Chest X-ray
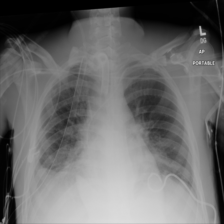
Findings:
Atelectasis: negative
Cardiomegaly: negative
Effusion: negative
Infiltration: negative
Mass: negative
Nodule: negative
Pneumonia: negative
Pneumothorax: negative
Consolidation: negative
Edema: positive
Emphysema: negative
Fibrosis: negative
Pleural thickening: negative
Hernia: negative